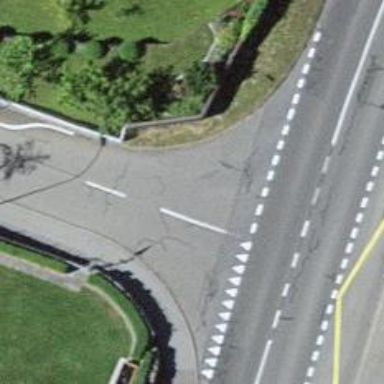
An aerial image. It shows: Road with "give way" sign.